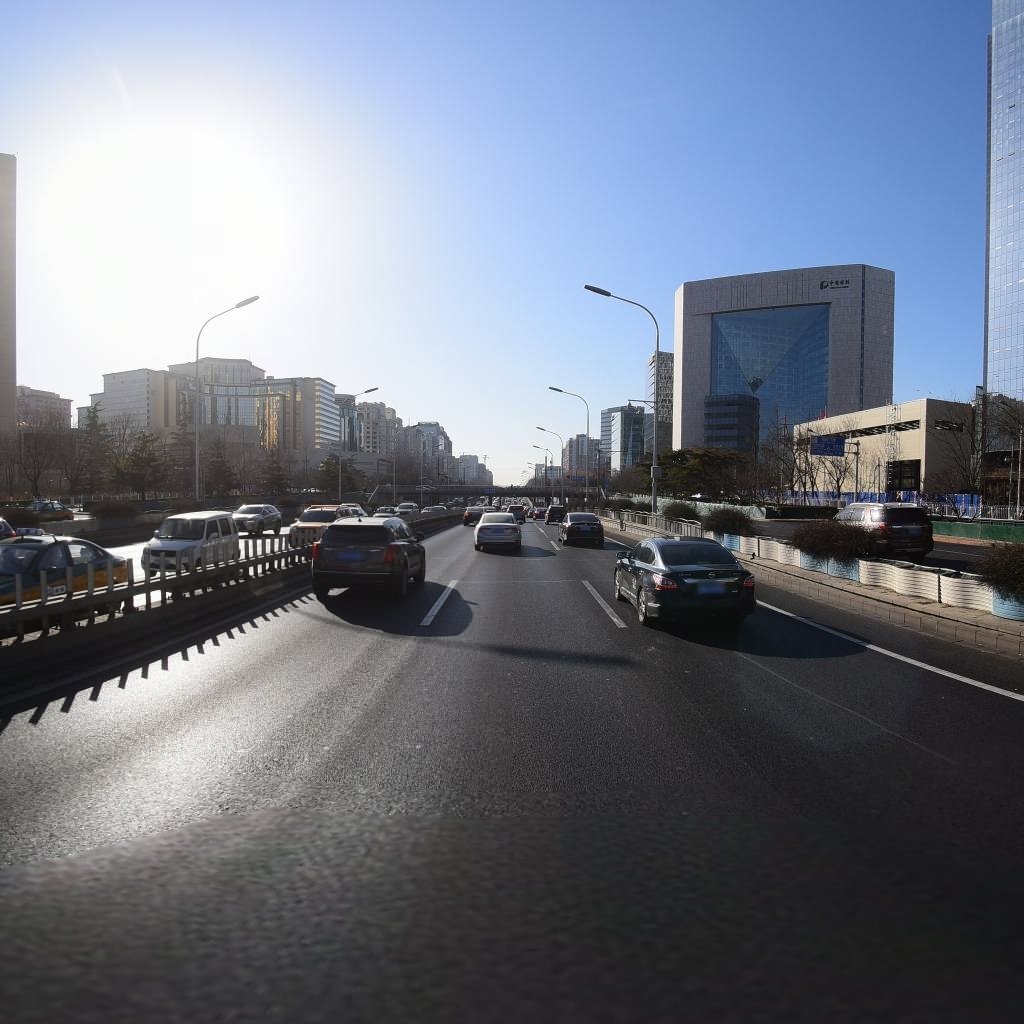
Region: Dongcheng
Road damage annotations: transverse patch, longitudinal patch